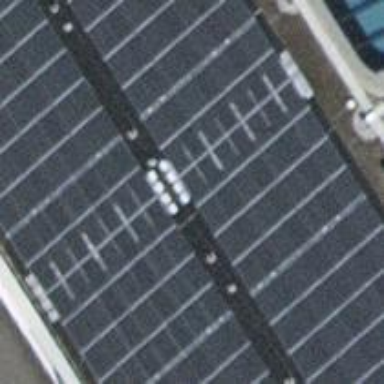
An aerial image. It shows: Solar photovoltaic panel generator.